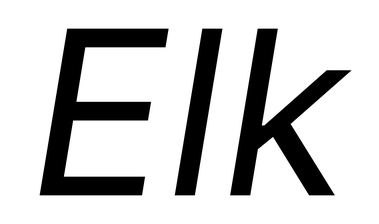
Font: Inter-Italic_Italic